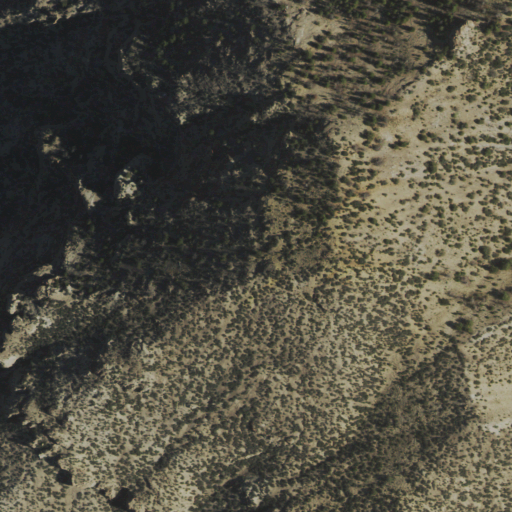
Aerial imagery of mountain in Nevada named Portuguese Mountain containing evergreen forest and shrub